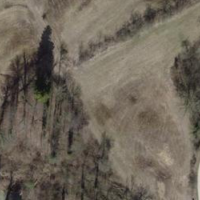
EUNIS habitat code: 23
Species observed at this site:
Pseudochorthippus parallelus
Tettigonia viridissima
Roeseliana roeselii